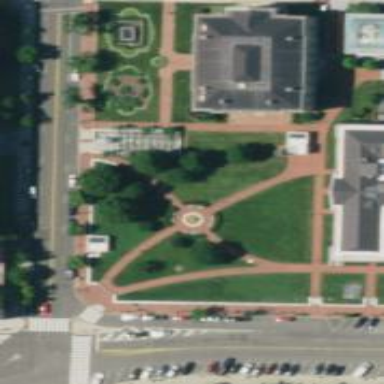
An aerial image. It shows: Memorial featuring statue.